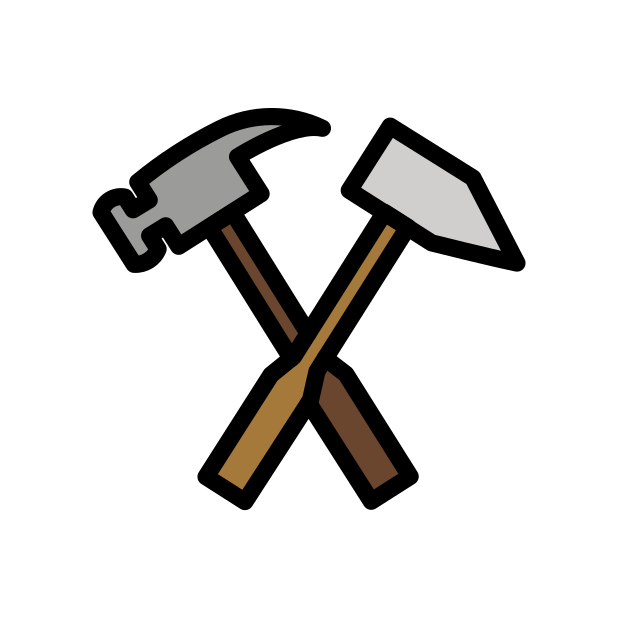
hammer and pick